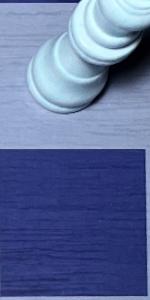
Label: Empty